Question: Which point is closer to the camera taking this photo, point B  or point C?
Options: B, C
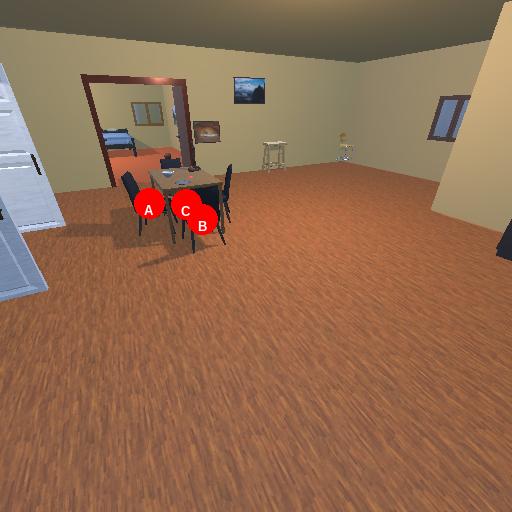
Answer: B